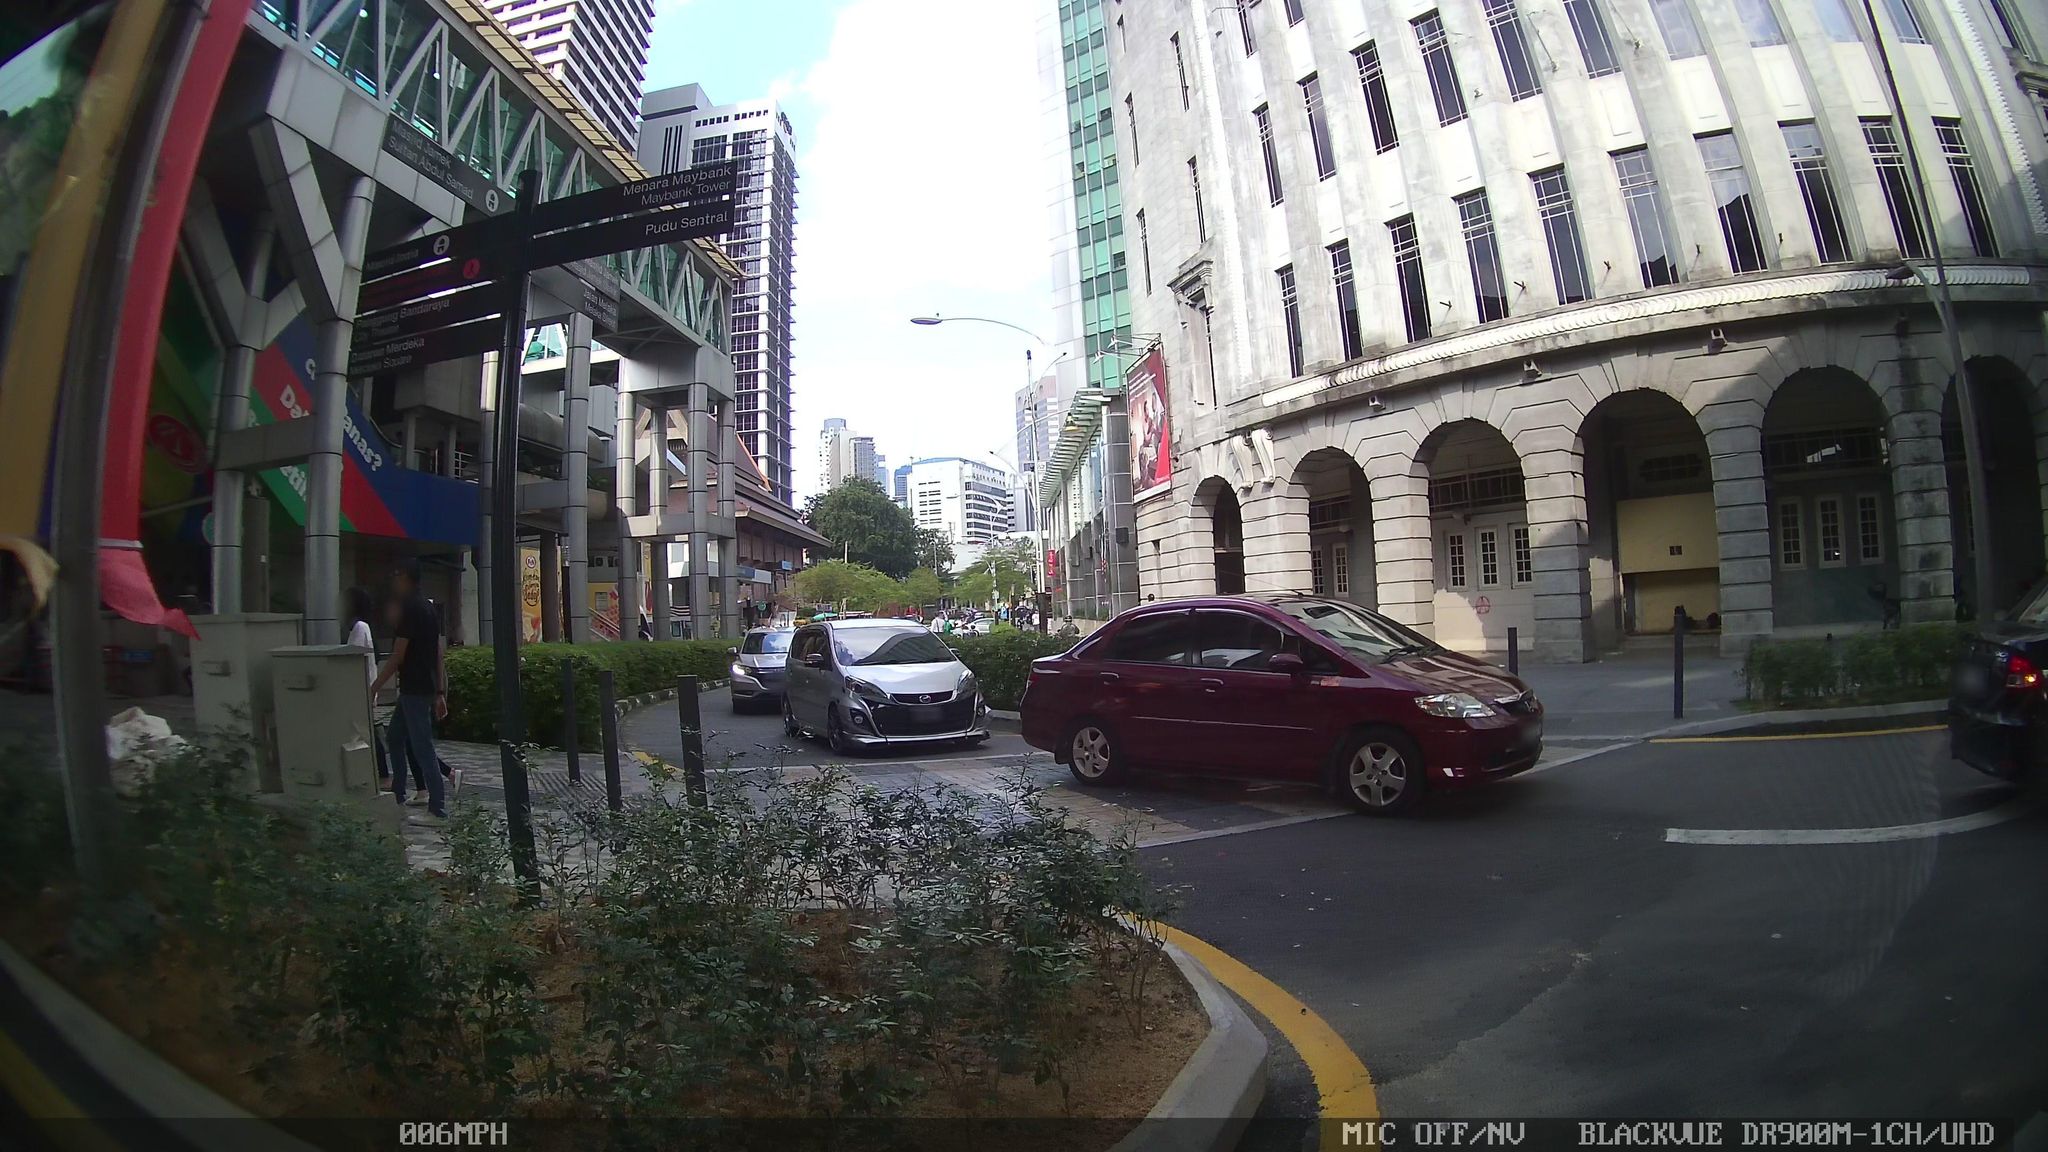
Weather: clear
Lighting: day
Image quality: good
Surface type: driving surface
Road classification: steps, corridor
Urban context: urban centre
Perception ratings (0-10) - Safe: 5.94, Lively: 9.38, Beautiful: 6.78, Boring: 3.02, Depressing: 3.01, Wealthy: 6.89